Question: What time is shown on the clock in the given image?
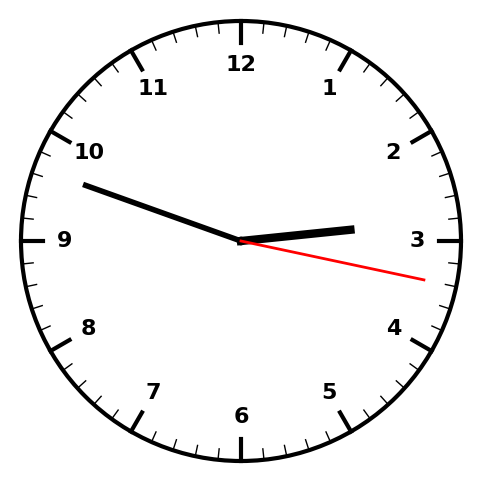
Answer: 02:48:17